Interaction volume radius: 10 \u00c5
Interaction volume height: 25 \u00c5
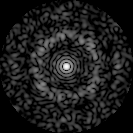
Disorder parameter: 0.7567